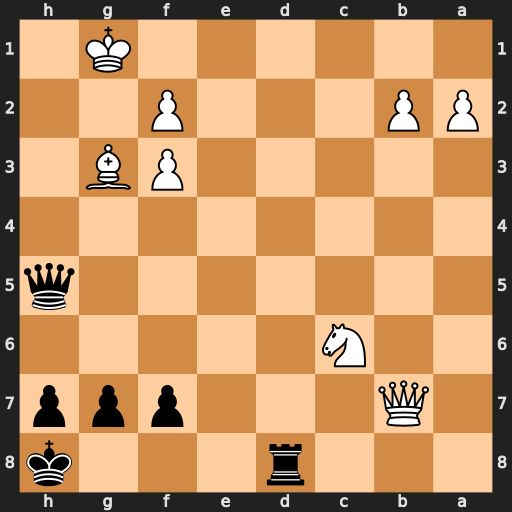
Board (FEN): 3r3k/1Q3ppp/2N5/7q/8/5PB1/PP3P2/6K1
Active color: b
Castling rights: -
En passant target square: -
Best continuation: Rd1+ Kg2 Qh1#